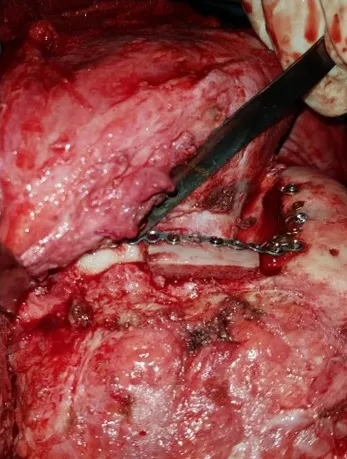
Bone graft installment in frontozygoma.
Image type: pathology (gram)